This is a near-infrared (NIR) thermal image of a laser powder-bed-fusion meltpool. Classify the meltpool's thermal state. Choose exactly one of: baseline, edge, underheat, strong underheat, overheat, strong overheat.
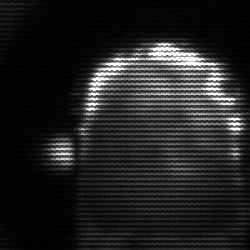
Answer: baseline